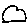
Label: cloud